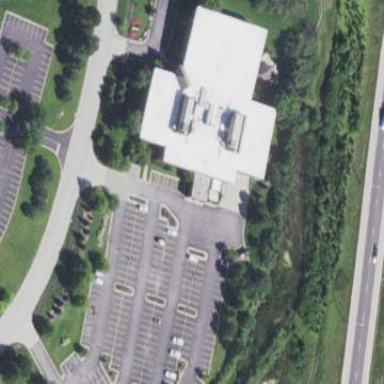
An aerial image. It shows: Office building.